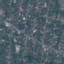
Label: Residential